Question: I have a 'UIViewController' class in which I have this function:
'''
class ViewController: UIViewController {
...
func DegreesToRadians(degrees: Double) -> Double
{
return degrees * .pi / 180.0
}
...
}
'''
It works just fine within the scope of that class.
However, I'm trying to call this function from within another class
'''
class VoltageVectorsViewController: UIViewController {
...
func DrawVoltageVector(context: UIGraphicsImageRendererContext, color: CGColor, angleDeg: Double )
{
...
/* this is telling me:
Cannot convert value of type 'Double' to expected argument type 'ViewController'
*/
let voltageAngleRadians = ViewController.DegreesToRadians(angleDeg)
...
}
...
}
'''
See below where Xcode seems to be getting confused as to the parameter types.. what is going on? How do I resolve this?

<URL>
Why is it wanting 'self: ViewController' instead of 'Double' as per the func definition?
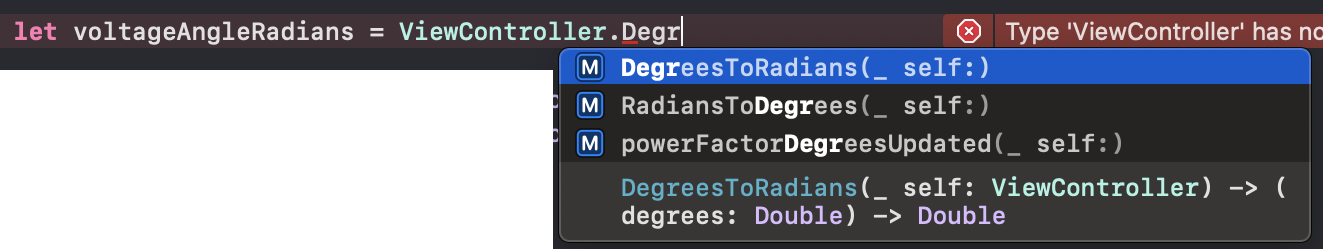
Answer: Xcode is indeed confused because you call an method on the .
A solution is to make the function a class method.
And please name functions/methods with starting lowercase letter
'''
static func degreesToRadians(degrees: Double) -> Double
{
return degrees * .pi / 180.0
}
'''
Another minor confusion is that the function is actually not related to the view controller with regards to contents.
For example you could create an extra struct for trigonometric functions
'''
struct Trigonometry {
static func degreesToRadians(degrees: Double) -> Double
{
return degrees * .pi / 180.0
}
}
'''
and call it
'''
let voltageAngleRadians = Trigonometry.degreesToRadians(angleDeg)
'''